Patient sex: M
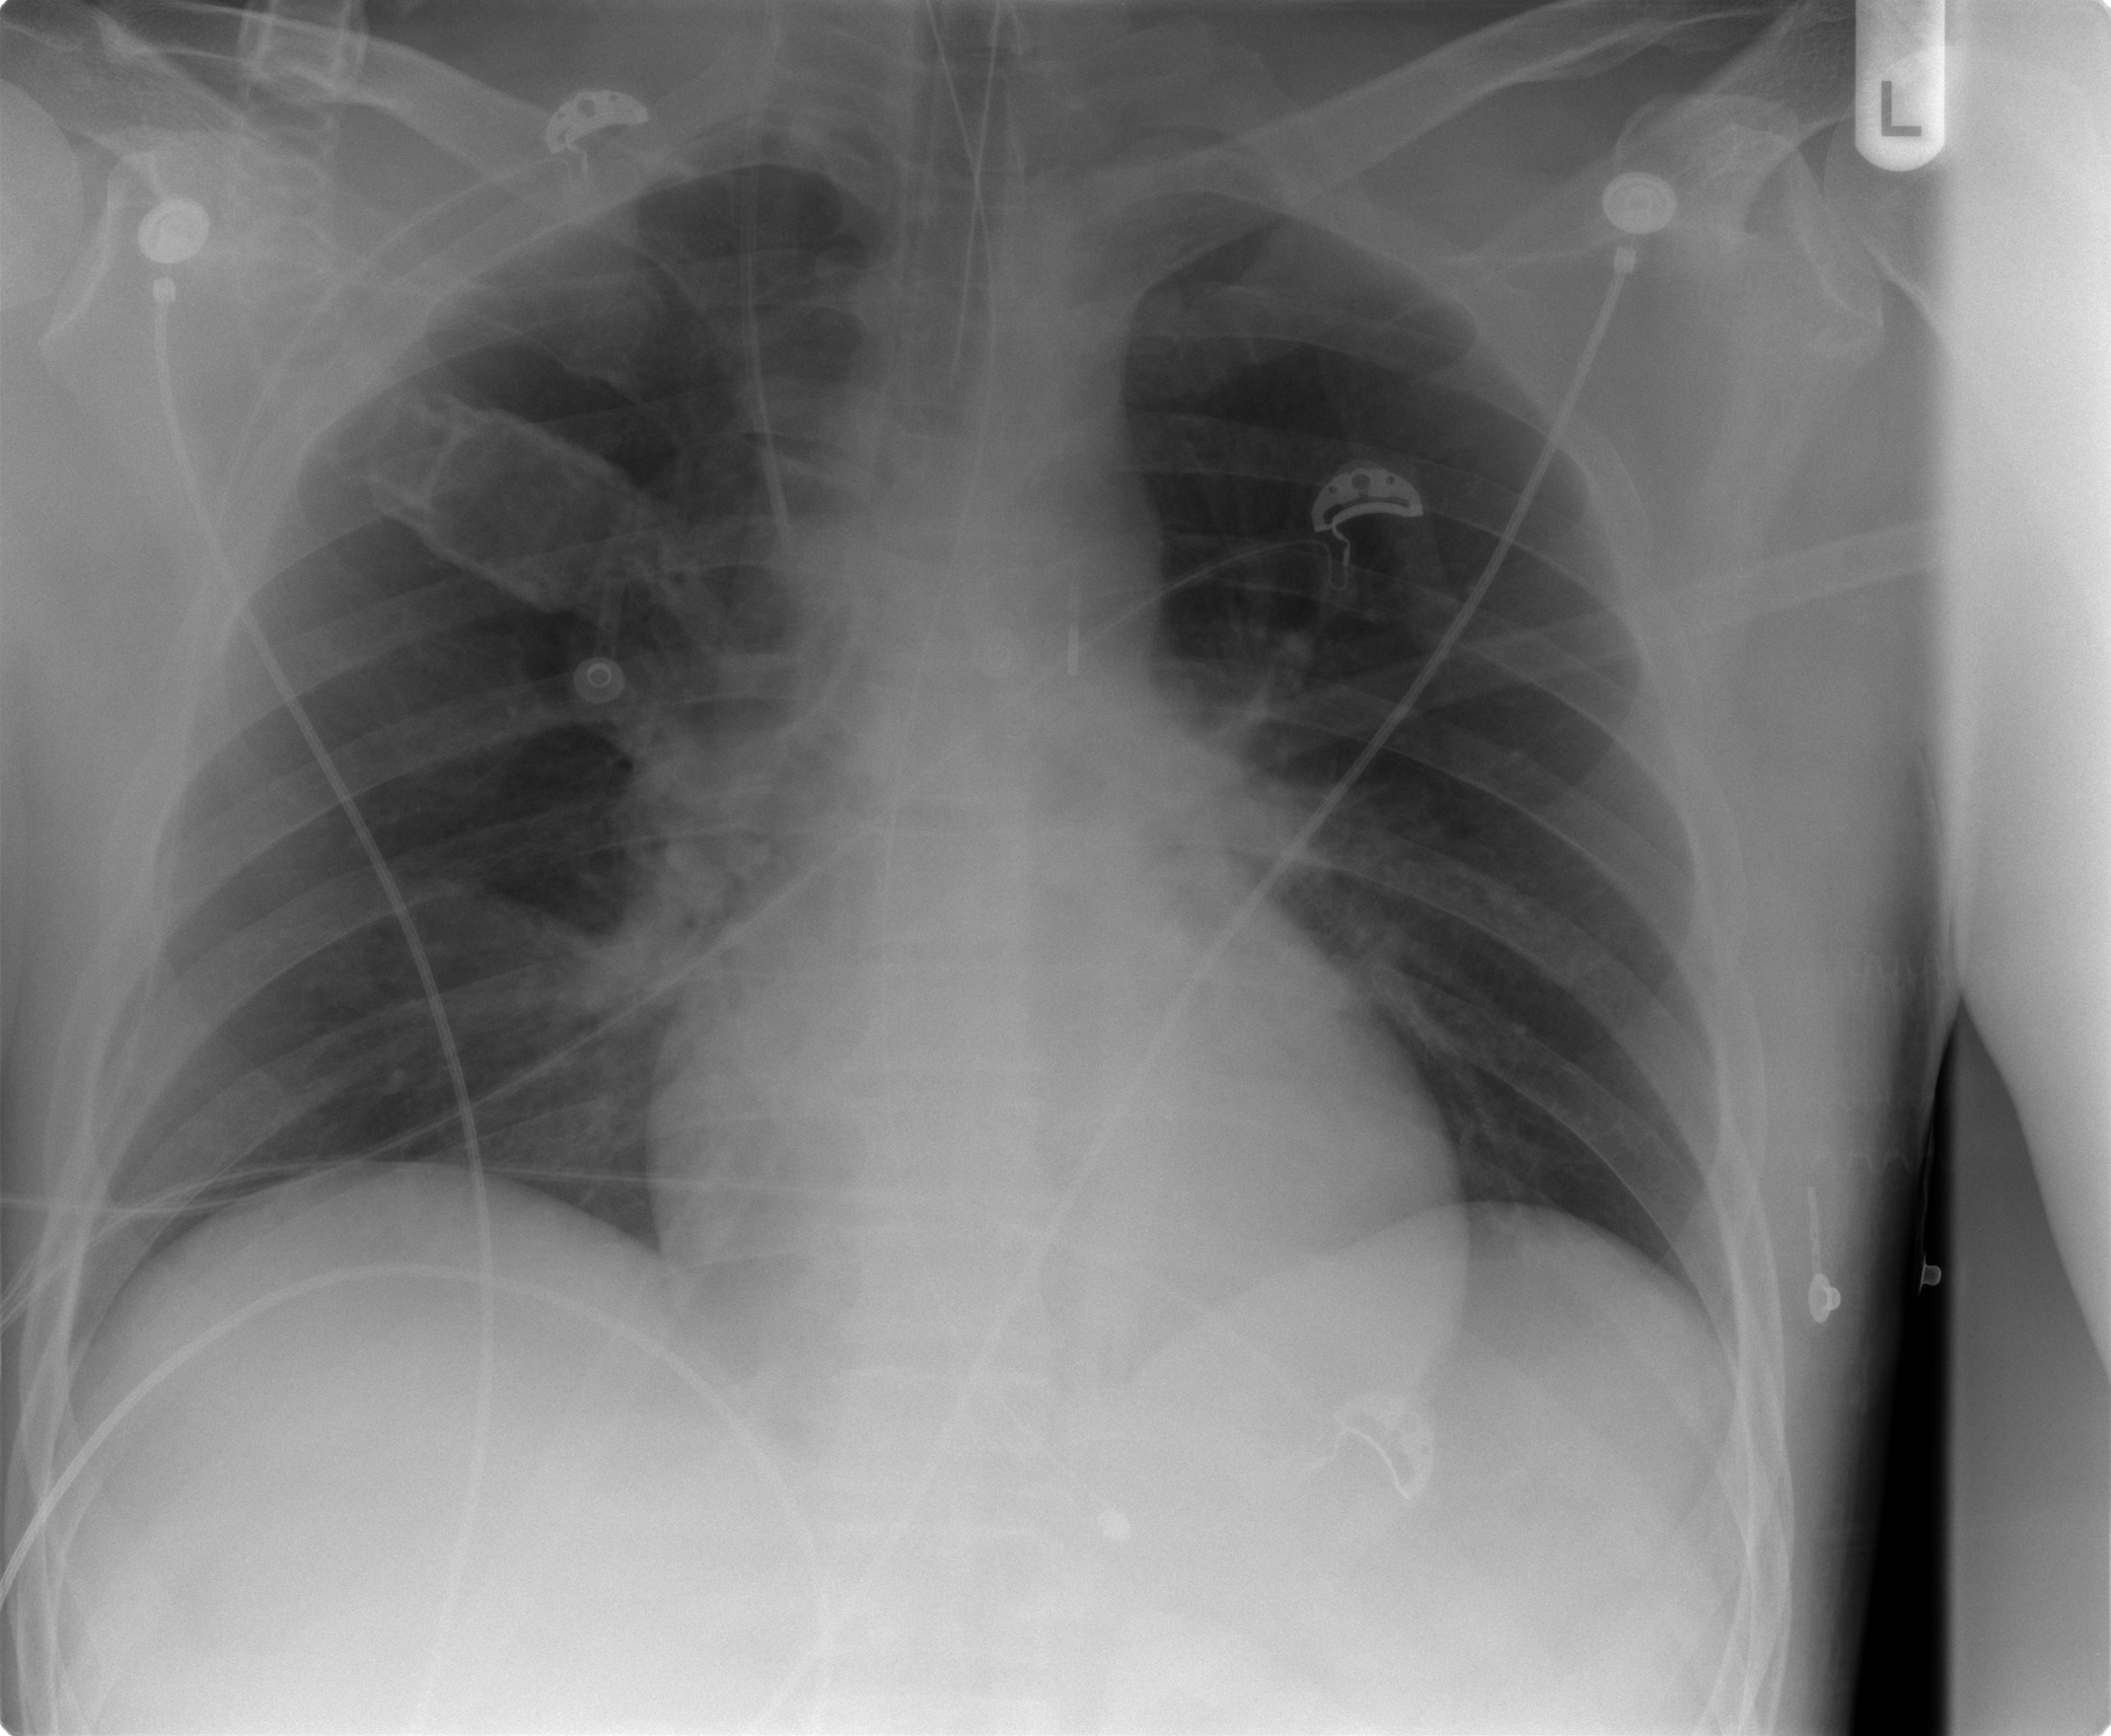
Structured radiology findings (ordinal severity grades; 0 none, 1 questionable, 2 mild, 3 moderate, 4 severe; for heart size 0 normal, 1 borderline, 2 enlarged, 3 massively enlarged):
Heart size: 0
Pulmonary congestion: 0
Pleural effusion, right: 0
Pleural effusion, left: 0
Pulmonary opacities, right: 1
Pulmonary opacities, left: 0
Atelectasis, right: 2
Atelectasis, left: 2